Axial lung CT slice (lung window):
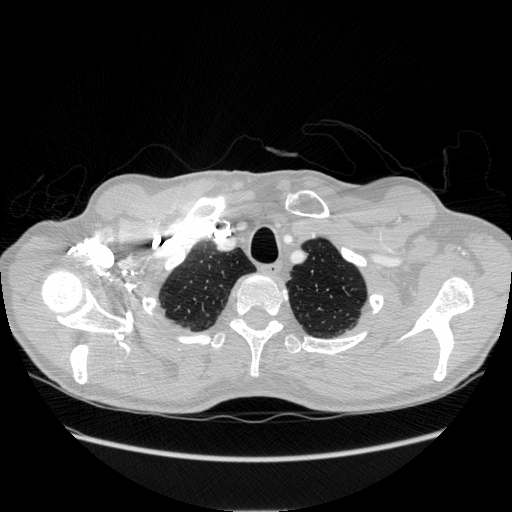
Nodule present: no